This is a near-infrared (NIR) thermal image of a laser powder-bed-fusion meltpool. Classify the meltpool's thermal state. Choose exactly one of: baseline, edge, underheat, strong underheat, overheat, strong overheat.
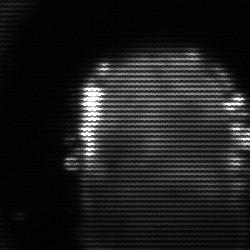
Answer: baseline